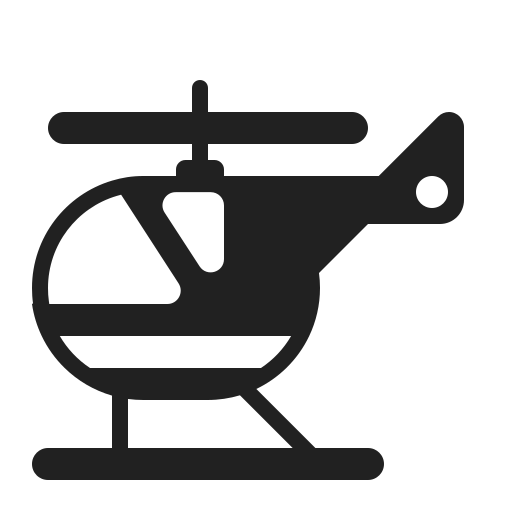
helicopter high contrast